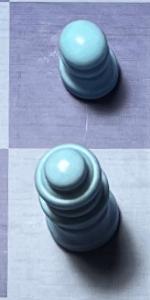
Label: Queen_White